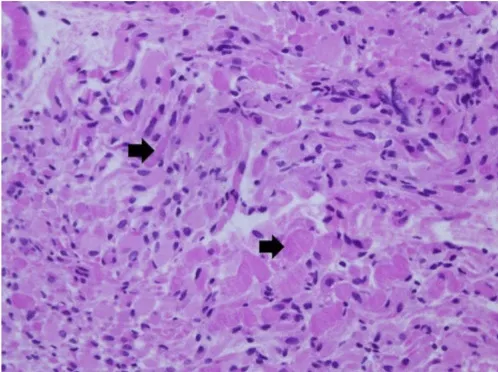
Phenotype of patient 2. (D) Muscle biopsy (left thigh) Gomori trichrome stain 40X: degenerative muscle fibers containing red to purple rod inclusions in sarcoplasm.
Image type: pathology (methenamine_silver)